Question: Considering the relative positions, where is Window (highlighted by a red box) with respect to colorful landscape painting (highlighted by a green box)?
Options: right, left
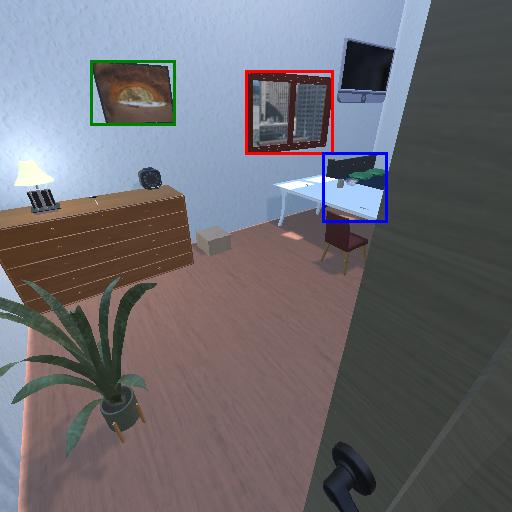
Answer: right